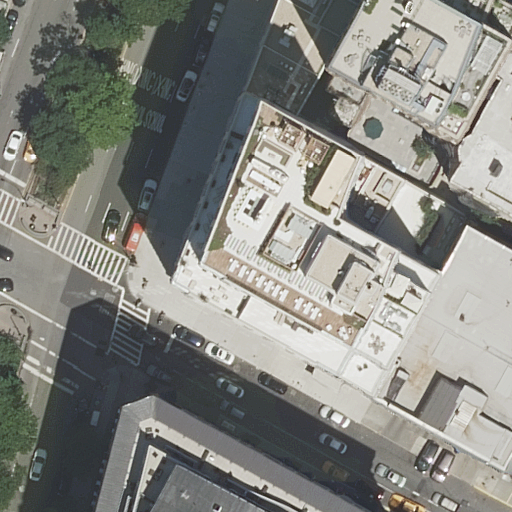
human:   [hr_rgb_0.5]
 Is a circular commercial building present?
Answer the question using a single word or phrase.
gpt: no

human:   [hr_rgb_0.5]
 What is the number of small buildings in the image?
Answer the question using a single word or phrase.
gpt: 1

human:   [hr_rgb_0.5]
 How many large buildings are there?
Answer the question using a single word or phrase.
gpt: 2

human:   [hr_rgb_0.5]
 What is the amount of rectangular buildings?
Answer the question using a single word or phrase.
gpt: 5

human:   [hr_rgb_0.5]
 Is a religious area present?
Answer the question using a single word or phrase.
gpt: no

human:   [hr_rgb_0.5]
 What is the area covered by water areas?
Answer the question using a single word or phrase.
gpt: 0m2

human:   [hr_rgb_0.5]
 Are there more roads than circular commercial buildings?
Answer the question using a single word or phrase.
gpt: yes

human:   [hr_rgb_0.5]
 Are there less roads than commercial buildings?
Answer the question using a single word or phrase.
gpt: no

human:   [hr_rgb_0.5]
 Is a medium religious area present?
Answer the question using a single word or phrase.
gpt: no

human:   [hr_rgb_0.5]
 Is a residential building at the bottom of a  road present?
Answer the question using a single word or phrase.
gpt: yes

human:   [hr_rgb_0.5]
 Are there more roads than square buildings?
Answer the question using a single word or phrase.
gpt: yes

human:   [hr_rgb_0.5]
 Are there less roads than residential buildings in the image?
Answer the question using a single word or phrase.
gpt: yes

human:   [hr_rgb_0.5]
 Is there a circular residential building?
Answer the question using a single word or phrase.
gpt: no

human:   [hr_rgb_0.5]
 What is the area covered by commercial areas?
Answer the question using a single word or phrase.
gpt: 0m2

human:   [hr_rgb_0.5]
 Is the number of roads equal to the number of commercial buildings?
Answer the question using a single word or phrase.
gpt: no

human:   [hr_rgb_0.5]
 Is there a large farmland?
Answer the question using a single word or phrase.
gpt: no

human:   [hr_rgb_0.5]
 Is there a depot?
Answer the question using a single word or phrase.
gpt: no

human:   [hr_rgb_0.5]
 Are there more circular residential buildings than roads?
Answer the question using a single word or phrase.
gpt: no

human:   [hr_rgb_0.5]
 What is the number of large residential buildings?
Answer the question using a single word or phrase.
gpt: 2

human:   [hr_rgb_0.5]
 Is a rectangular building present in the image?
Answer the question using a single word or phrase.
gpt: yes

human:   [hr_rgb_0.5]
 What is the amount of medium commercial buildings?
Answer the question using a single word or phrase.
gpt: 1

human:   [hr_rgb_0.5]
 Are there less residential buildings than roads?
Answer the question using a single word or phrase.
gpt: no

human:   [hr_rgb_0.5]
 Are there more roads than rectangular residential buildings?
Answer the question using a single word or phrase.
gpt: no

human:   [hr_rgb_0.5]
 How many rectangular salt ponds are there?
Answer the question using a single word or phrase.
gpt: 0

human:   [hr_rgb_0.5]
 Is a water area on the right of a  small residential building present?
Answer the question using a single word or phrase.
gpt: no

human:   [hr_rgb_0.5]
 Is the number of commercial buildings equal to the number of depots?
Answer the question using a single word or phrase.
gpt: no

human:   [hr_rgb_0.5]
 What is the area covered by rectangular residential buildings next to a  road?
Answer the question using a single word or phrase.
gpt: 1614m2

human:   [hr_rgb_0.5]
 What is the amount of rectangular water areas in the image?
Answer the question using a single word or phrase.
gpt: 0

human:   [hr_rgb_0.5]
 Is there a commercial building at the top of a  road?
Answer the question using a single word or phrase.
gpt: yes

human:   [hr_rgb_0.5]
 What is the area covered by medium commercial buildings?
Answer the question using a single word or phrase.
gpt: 280m2

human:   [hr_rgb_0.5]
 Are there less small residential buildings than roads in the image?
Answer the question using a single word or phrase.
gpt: yes

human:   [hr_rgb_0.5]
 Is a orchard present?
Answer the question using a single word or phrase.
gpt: no

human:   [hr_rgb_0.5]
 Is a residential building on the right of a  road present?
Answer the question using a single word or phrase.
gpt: yes

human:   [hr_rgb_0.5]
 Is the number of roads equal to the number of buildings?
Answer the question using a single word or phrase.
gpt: no

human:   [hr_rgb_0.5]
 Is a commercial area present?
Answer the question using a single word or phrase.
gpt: no

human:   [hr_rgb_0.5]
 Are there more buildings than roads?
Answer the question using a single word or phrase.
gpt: yes